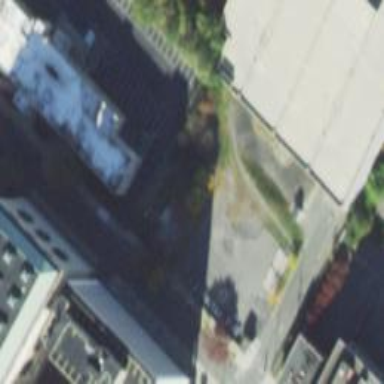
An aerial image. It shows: Building with flat roof.